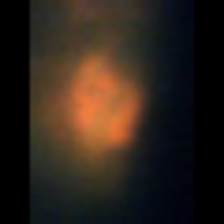
Taxon: Unknown_detritus
Group: Unknown